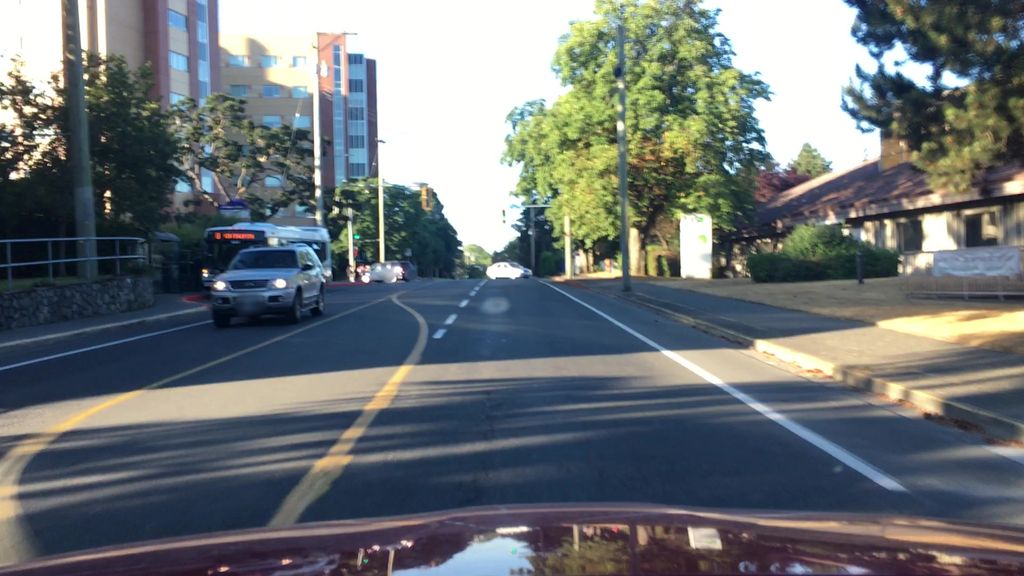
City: victoria